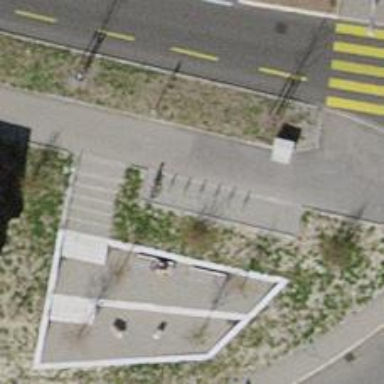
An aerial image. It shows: Bicycle parking area with stands.